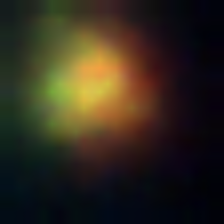
Taxon: NanoPlankton
Group: Other